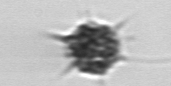
Label: Dictyocha